Question: I am new to profiling (never did it before) and I am trying to run a performance analysis on my project with Visual Studio.
When I start it, the program runs just fine but when I close the application and the performance starts showing the logs, the following error occurs and VS crashes:

I tried opening the file with VS but the same error happens. Anyone know why it is not working?
Thanks.
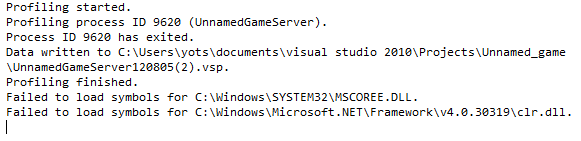
Answer: In case it helps anyone else
I had this problem and it went away after I installed VS 2010 service pack 1